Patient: sex M, age 35
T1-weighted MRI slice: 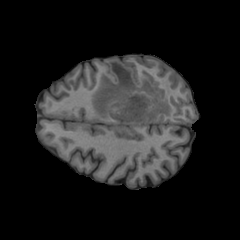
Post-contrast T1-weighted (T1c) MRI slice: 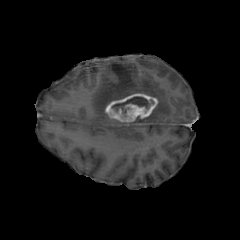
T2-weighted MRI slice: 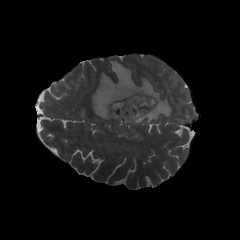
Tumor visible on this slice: yes
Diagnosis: Glioblastoma, IDH-wildtype
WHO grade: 4